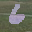
Label: 6